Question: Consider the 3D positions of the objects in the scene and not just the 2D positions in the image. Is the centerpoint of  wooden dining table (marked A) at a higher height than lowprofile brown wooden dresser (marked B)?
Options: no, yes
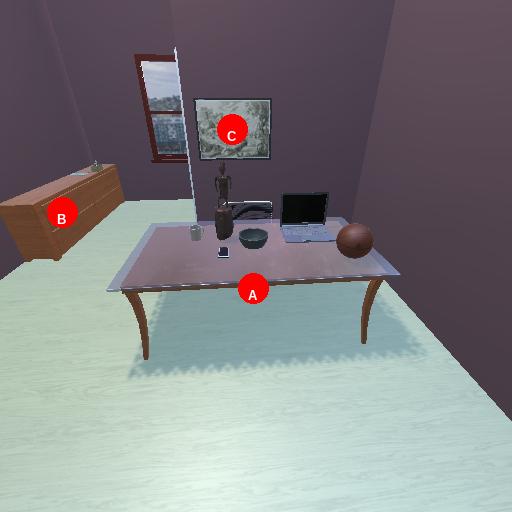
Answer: no